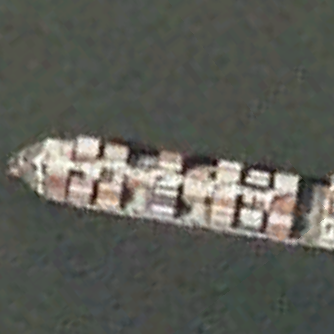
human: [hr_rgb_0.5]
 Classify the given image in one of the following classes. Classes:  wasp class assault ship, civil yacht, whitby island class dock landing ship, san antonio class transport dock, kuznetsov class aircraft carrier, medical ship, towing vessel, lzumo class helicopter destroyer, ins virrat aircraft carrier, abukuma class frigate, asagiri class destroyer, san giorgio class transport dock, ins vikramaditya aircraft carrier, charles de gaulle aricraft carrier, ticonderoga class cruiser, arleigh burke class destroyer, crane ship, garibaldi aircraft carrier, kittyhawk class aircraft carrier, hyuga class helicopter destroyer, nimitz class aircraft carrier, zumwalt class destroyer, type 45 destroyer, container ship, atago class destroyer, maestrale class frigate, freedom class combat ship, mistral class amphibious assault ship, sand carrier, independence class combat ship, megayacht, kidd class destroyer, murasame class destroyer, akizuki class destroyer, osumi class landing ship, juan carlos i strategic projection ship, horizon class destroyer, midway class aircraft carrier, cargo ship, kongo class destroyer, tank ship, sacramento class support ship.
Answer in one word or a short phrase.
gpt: Container ship